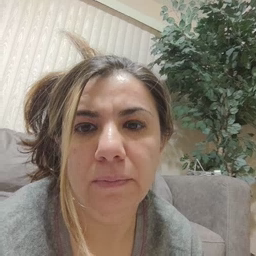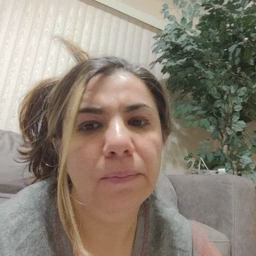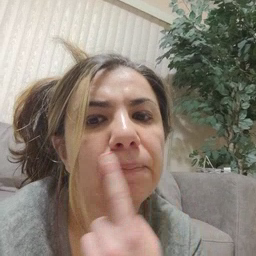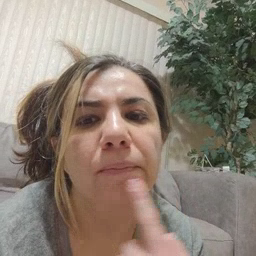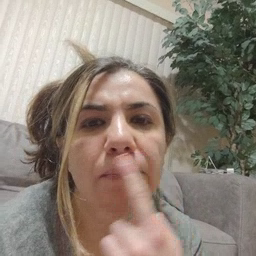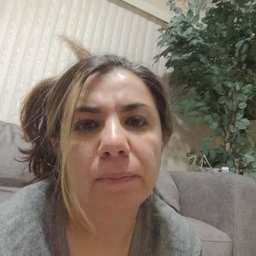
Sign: lips